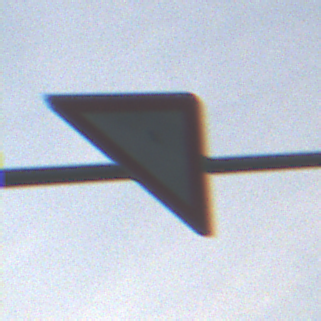
Verkehrszeichen: VorfahrtGewaehren
Umgebung: Outdoor, Nature
Tageszeit: SunriseSunset
Wetter: PartlyCloudy
Licht: Natural
Jahreszeit: NotSpecified
Kontrast: MediumContrast